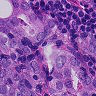
Metastatic tissue present: yes